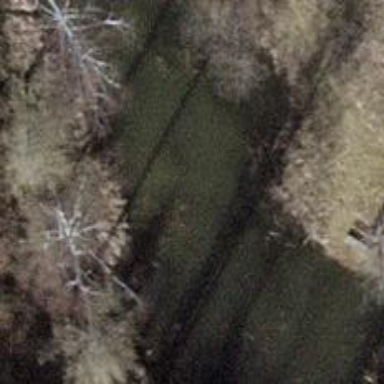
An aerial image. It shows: Pond surrounded by natural water.